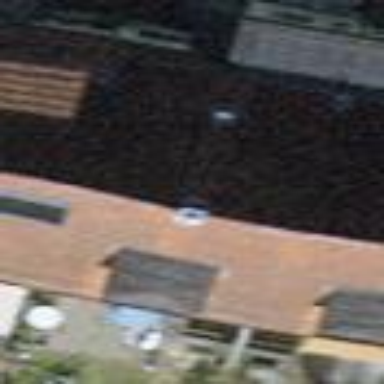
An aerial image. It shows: Building with tiled roof.